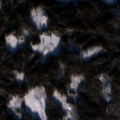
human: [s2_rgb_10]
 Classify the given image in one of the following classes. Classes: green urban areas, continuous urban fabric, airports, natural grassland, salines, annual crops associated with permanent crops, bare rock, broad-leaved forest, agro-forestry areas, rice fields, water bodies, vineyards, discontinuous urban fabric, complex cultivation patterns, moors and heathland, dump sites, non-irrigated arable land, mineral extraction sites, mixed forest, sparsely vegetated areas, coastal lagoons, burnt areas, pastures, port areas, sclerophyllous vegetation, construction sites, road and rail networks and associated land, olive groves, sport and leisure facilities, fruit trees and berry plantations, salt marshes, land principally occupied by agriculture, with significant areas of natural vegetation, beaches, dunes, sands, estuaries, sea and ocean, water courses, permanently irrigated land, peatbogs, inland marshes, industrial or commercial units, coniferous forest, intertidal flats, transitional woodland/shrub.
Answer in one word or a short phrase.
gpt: coniferous forest, mixed forest, water bodies